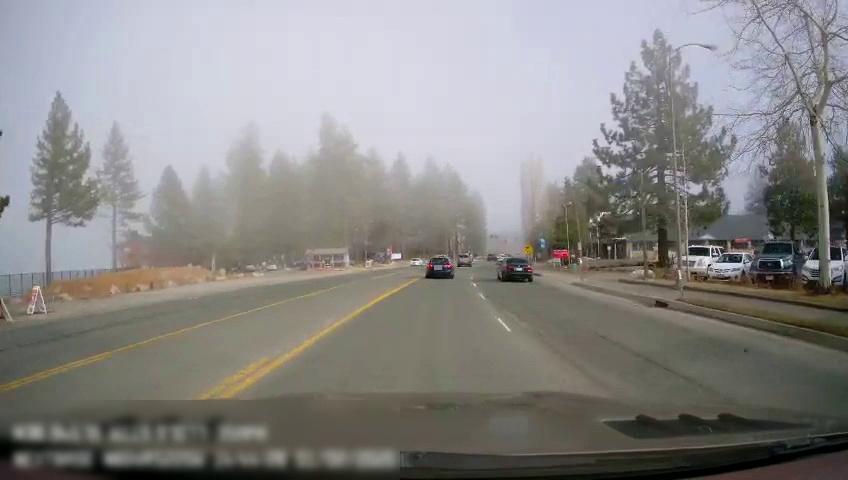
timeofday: Day
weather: Sunny
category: Drivable Space
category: Vehicles | Car
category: Vehicles | Car
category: Vehicles | Car
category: Vehicles | SUV
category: Vehicles | Car
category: Vehicles | SUV
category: Vehicles | SUV
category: Vehicles | Car
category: Lanes | Opposite Lane
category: Lanes | Current Lane
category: Lanes | Current Lane
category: Traffic | Signs